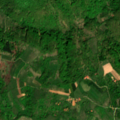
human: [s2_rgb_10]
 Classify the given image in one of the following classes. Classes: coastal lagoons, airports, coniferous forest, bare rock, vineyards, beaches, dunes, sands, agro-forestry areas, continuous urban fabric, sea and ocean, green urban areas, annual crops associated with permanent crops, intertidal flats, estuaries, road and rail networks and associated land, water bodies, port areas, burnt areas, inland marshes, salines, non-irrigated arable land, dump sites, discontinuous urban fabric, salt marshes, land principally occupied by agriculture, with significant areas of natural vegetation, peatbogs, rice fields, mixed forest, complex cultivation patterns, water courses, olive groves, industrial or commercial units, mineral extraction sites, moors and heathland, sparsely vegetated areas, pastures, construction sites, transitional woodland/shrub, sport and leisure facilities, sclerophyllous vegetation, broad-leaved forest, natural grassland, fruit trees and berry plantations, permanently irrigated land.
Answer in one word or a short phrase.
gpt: complex cultivation patterns, land principally occupied by agriculture, with significant areas of natural vegetation, broad-leaved forest, transitional woodland/shrub